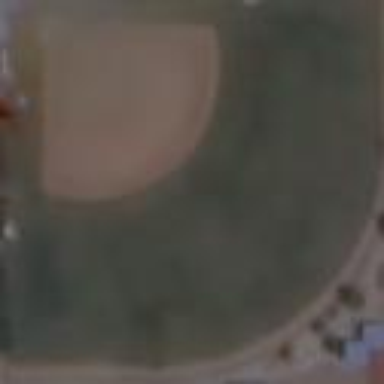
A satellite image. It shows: Baseball pitch for leisure land activities.